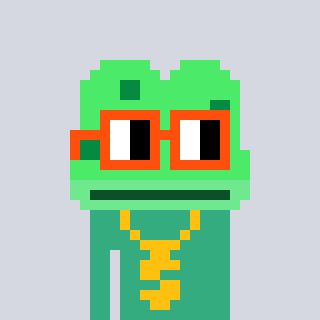
a pixel art character with square orange glasses, a frog-shaped head and a teal-colored body on a cool background